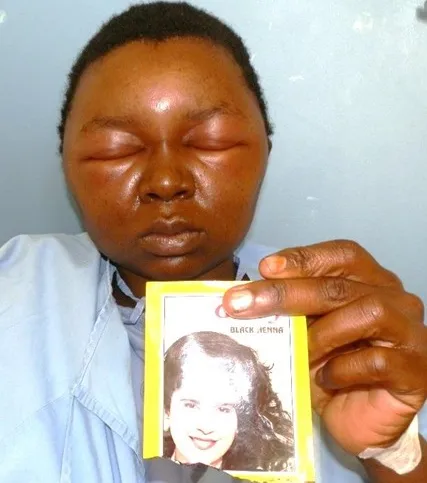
Clinical photograph showing swollen face.
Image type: medical_photograph (other_medical_photograph)